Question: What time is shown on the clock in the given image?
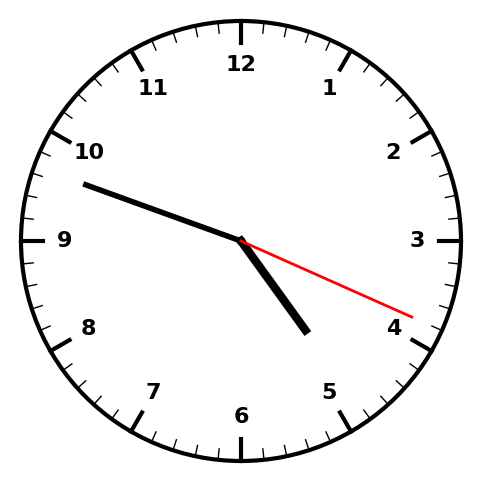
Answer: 04:48:19